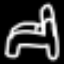
Label: bed